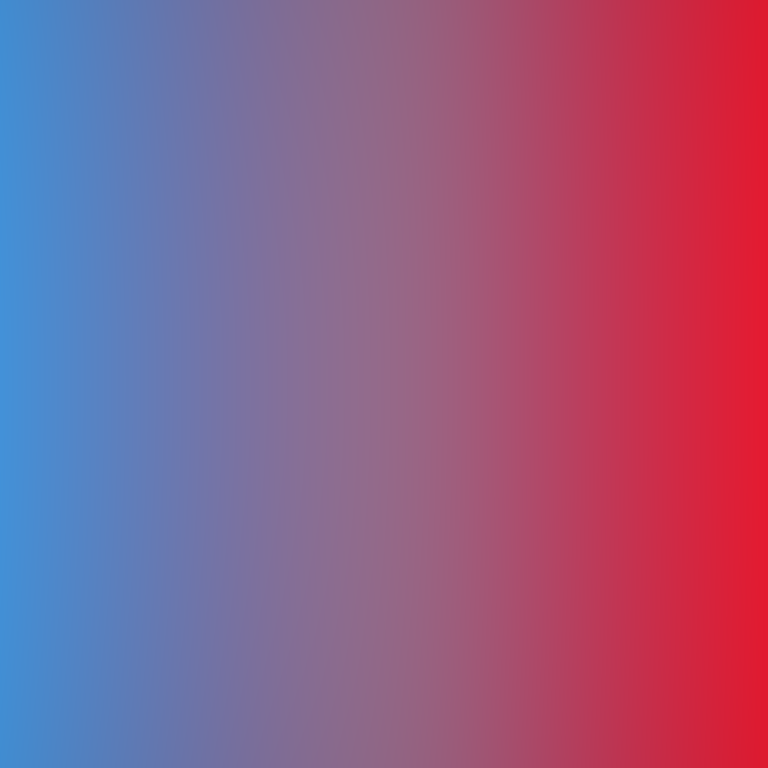
Abstract light effect, smooth gradient from cool blue to warm red, balanced atmosphere, soft blend, no room, no furniture, no objects.